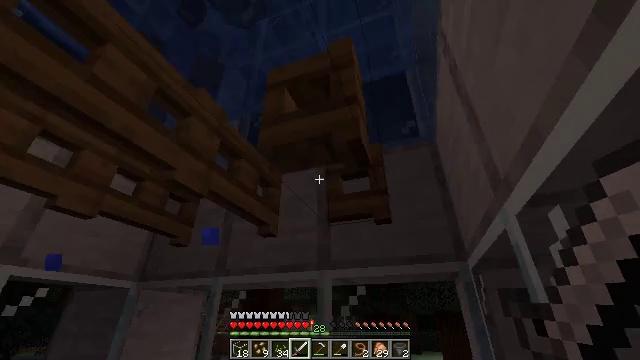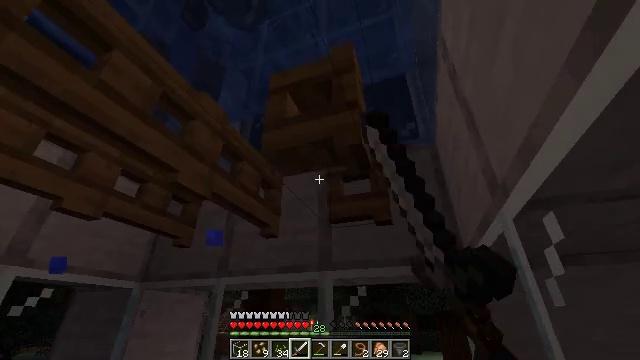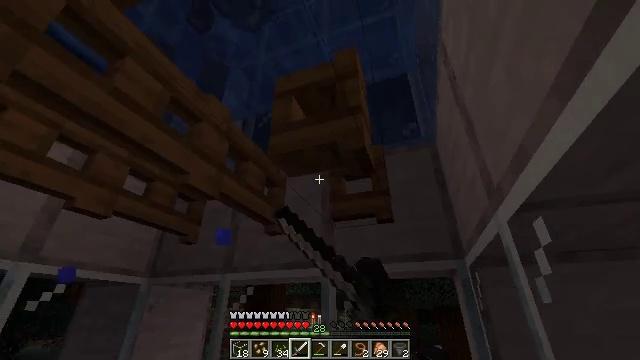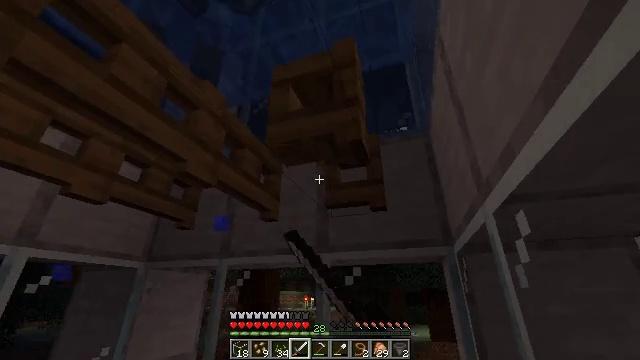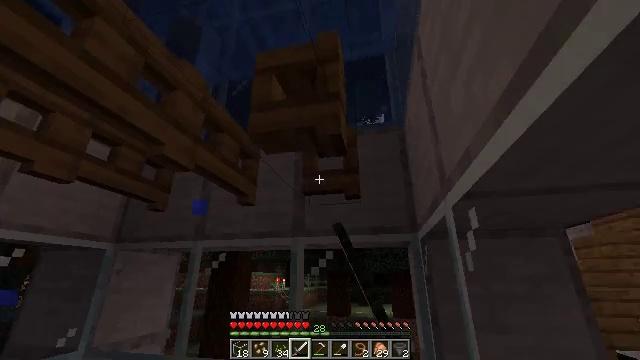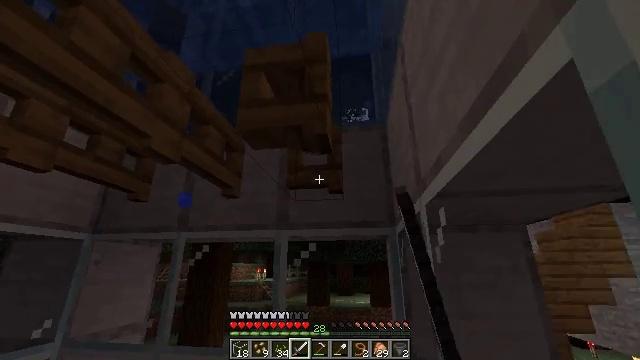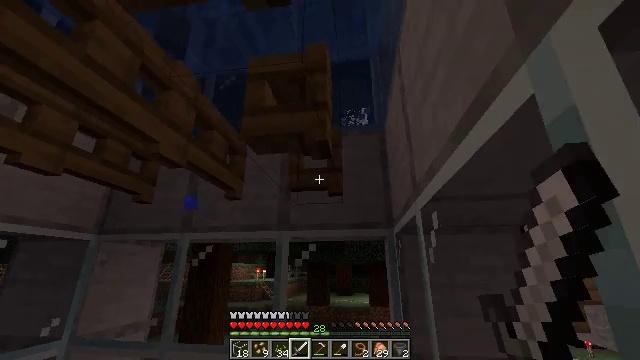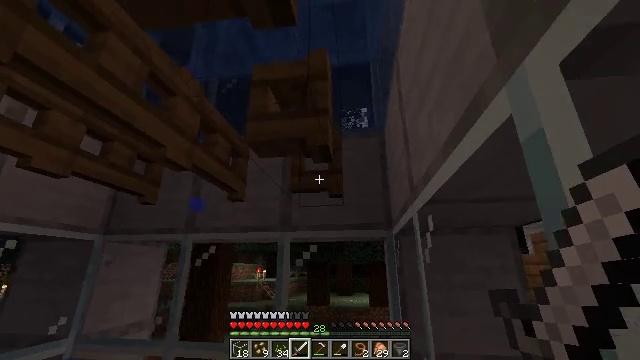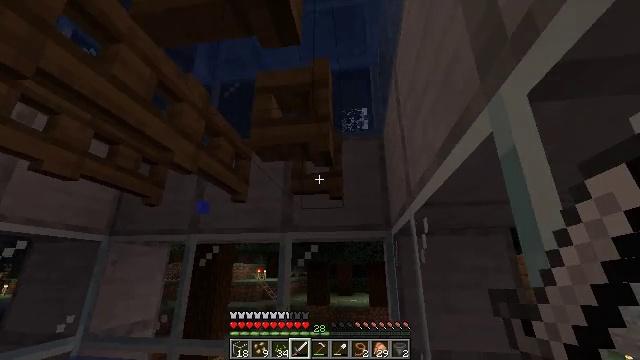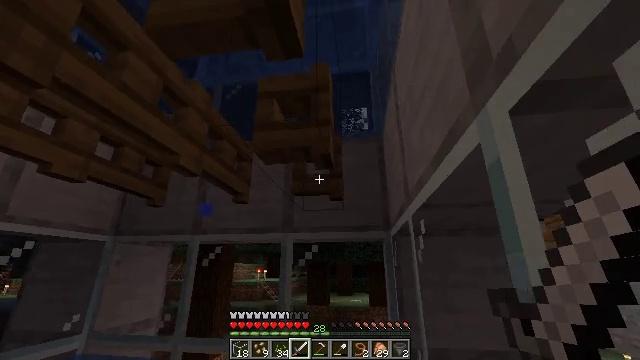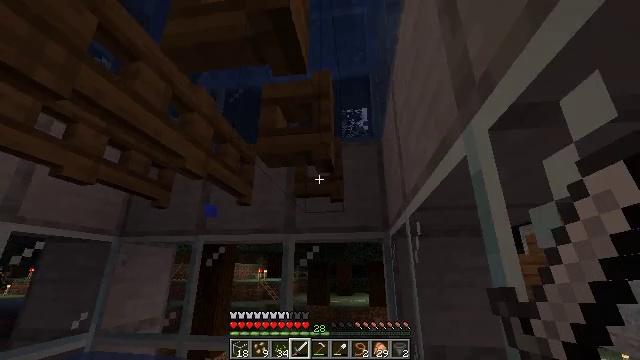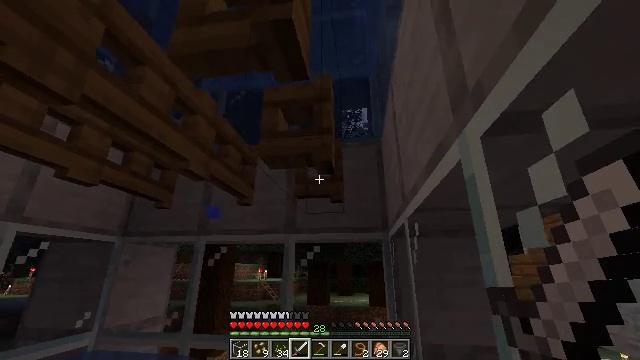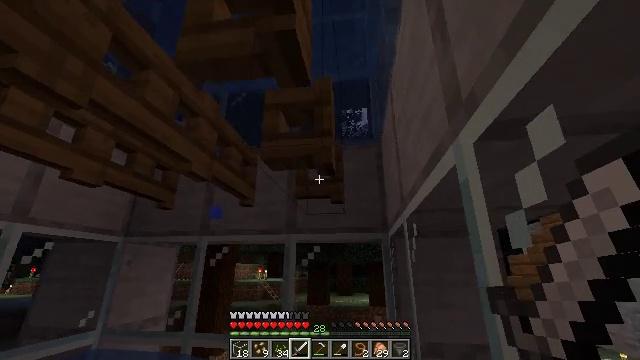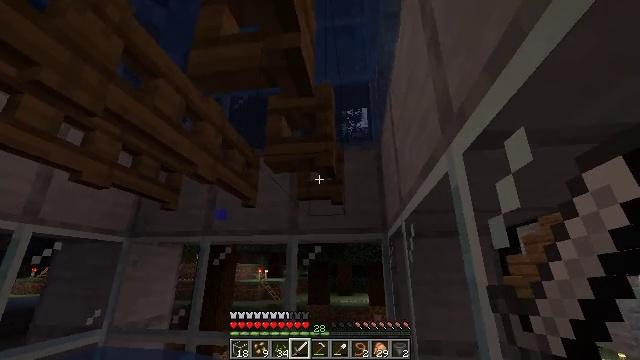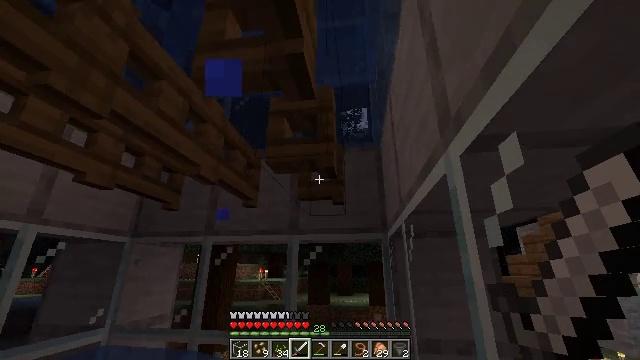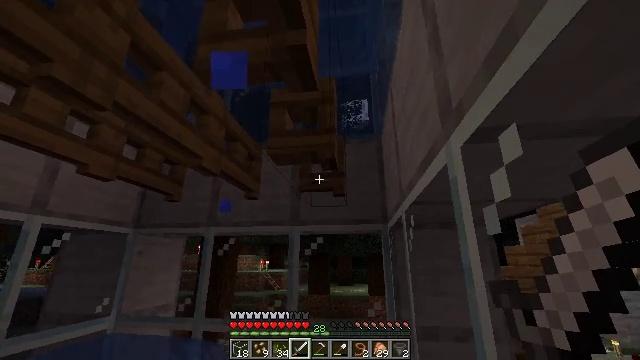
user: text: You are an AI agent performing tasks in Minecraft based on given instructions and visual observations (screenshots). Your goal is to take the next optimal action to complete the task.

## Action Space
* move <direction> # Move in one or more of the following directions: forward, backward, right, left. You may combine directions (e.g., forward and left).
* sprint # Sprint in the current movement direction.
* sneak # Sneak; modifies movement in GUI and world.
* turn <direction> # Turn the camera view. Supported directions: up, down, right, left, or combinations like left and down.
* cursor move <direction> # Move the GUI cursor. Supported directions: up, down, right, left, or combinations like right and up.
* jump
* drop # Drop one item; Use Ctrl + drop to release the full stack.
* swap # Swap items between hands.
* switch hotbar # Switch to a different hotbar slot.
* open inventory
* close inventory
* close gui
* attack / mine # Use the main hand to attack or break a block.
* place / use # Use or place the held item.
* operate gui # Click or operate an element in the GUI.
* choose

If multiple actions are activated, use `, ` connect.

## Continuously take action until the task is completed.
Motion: motion action
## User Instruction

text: Attack the glass to break it.
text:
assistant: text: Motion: use / place
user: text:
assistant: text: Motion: turn down, use / place
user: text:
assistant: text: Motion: turn right and down, use / place
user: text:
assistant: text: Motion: turn right and down
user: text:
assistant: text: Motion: turn right and down
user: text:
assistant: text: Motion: no_op
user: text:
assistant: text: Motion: no_op
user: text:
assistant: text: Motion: no_op
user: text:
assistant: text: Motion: no_op
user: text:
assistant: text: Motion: no_op
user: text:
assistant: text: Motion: no_op
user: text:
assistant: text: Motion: no_op
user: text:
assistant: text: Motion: move forward
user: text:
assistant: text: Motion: move forward
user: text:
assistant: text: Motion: move forward, turn down
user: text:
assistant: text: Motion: move forward, turn down
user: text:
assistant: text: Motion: move forward
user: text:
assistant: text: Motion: move forward
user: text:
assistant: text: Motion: move forward
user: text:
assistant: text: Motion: move forward
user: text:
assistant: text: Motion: move forward, turn left and up
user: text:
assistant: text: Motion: move forward, turn up
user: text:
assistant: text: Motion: move forward, turn up
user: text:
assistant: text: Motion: move forward, turn up
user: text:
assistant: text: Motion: move forward, turn up
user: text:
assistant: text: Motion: move forward, turn left and up
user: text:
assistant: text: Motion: move forward, turn up
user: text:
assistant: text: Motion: move forward, turn up
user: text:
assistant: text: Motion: use / place
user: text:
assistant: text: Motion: use / place